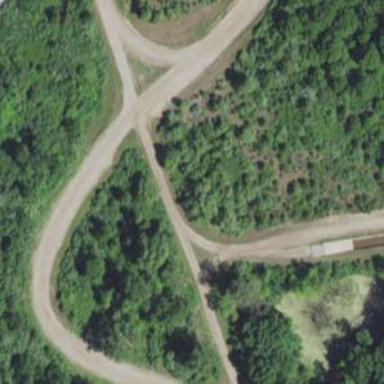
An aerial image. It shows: Service road for motor sports.